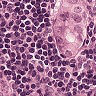
Metastatic tissue present: yes